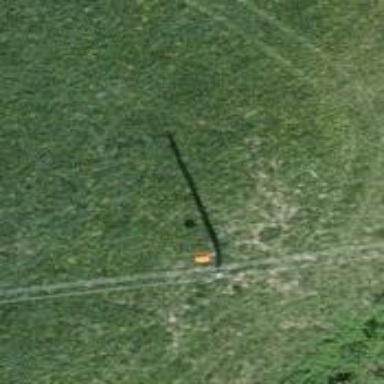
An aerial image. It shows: Pole with roof cover.